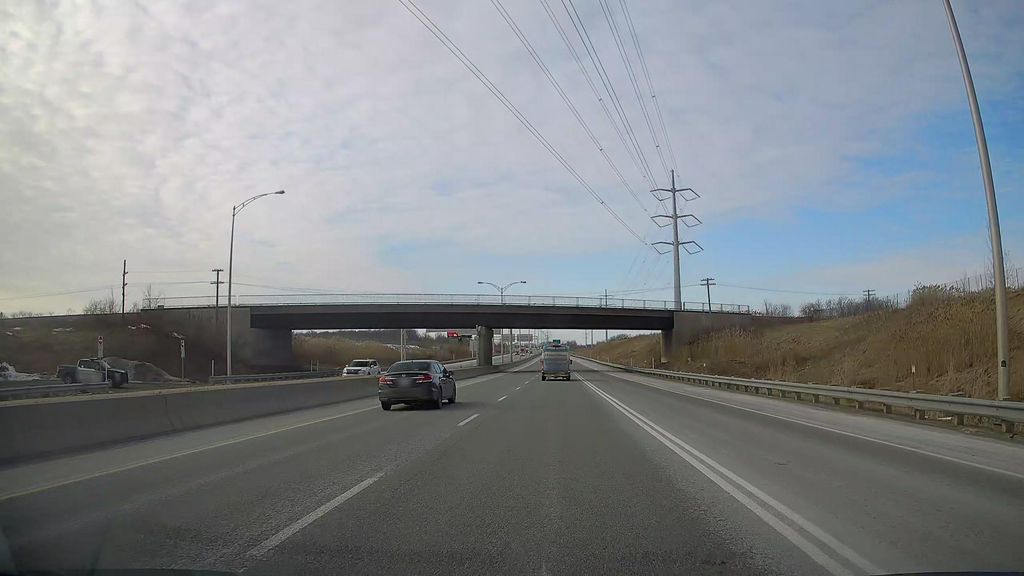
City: montreal